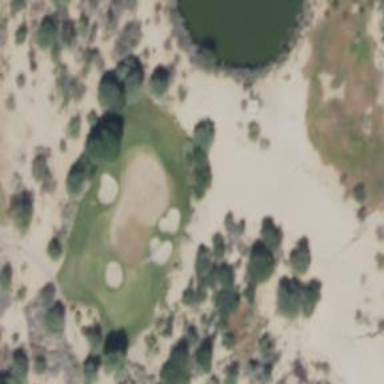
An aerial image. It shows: Golf hole.